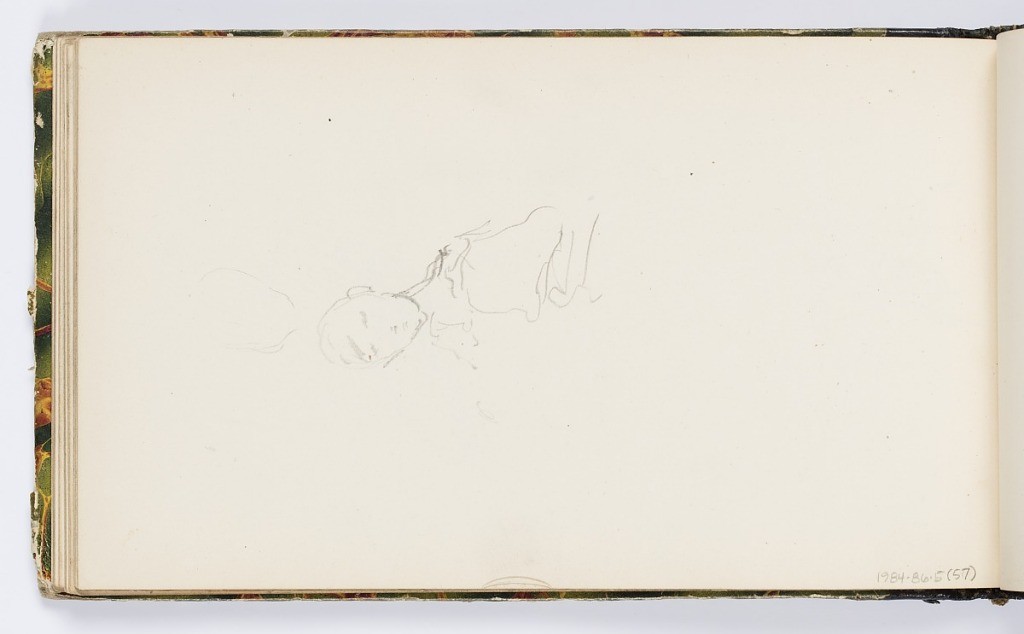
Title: Sketchbook Page: Figure
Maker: Kenyon Cox, American, 1856–1919
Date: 1875
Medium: Graphite on paper
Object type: Sketchbook folio
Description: Sketch of the head and left shoulder of a boy.